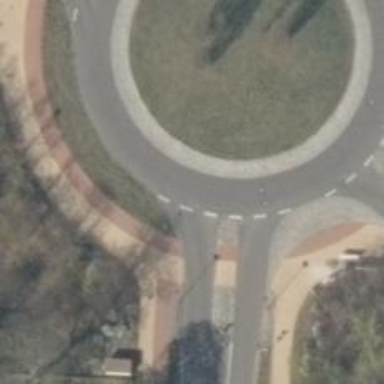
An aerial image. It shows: Residential road with asphalt surface. It has roundabout at the junction. There is cycle track on the right side of the road.